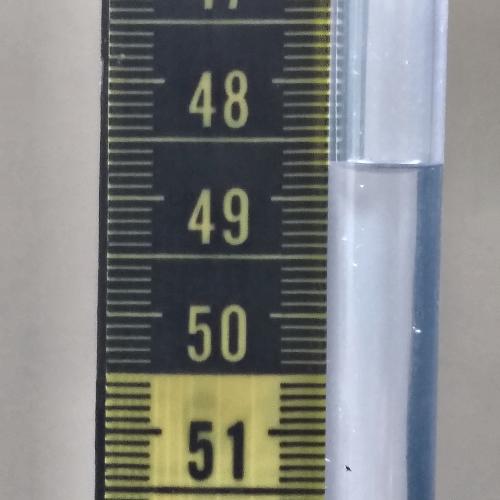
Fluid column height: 48.7 cm